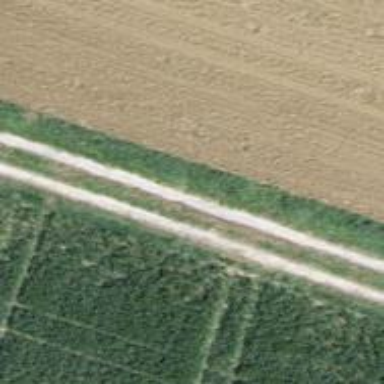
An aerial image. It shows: Track with grade 3 surface.